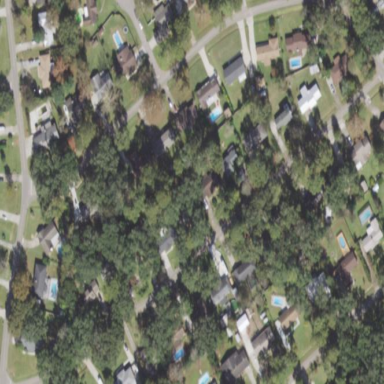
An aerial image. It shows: Residential area composed of single-family homes.